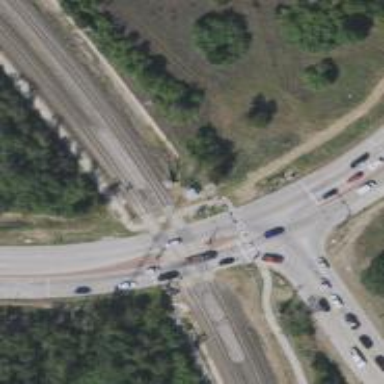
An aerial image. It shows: Crossing for the railway.